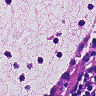
Metastatic tissue present: no